Question: I've came to an idea that looks very simple of how to hide video link to certain limit
Okay suppose we've
'''
<?PHP
$media = 'http://www.some_site.com/get.php?id=2';
echo '<object id="mediaplayer" classid="clsid:22d6f312-b0f6-11d0-94ab-0080c74c7e95" codebase="http://activex.microsoft.com/activex/controls/mplayer/en/nsmp2inf.cab#version=5,1,52,701" standby="loading microsoft windows media player components..." type="application/x-oleobject" width="300" height="225">
<param name="filename" value="'.$media.'">
<param name="animationatstart" value="true">
<param name="transparentatstart" value="true">
<param name="autostart" value="true">
<param name="showcontrols" value="true">
<param name="ShowStatusBar" value="true">
<param name="windowlessvideo" value="true">
<embed type="application/x-mplayer2" src="'.$media.'" autostart="true" showcontrols="true" showstatusbar="1" bgcolor="white" width="300" height="225">
</object>';
?>
'''
and code
'''
<?PHP
$id = $_GET['id'];
if ($id === '2') {
$file = "http://www.real_site.com/video/test.wmv";
echo $file;
} else {
echo "die well";
}
?>
'''
so when we call 'http://www.some_site.com/get.php?id=2' it will brings 'http://www.real_site.com/video/test.wmv' and it worked
i've noticed that it works fine even with 'youtube embedding code' 'iframe' 'vlc' and the ugly brothers 'quicktime' 'realplayer' players ... etc but not with 'JW Player'
here is the code of 'index.php' for case of 'jwplayer'
'''
<?PHP
$media = 'http://www.some_site.com/get.php?id=2';
// suppose it leads to youtube link or of what jw player support
echo "<script type='text/javascript' src='player/jwplayer.js'></script>
<div id='mediaspace'>This text will be replaced</div>
<script type='text/javascript'>
jwplayer('mediaspace').setup({
'flashplayer': 'player/player.swf',
'file': '".$media."',
'controlbar': 'bottom',
'width': '300',
'height': '225',
'skin': 'player/schoon.zip'
});
</script>";
?>
'''
it print this error

so is there any reason or this ! ~ that out helps me a lot
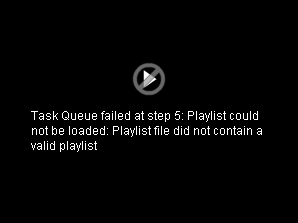
Answer: Under:
'''
'file': '".$media."',
'''
Add:
'''
'provider': 'video',
'''
You should be all set!